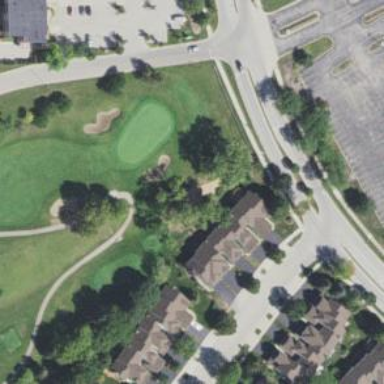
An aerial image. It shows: Service road designated as golf cart path.